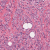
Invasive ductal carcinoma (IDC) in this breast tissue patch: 1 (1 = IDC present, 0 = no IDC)